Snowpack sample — Rabbit Ears Pass, Jackson County, Colorado, USA (12/17/25, 1:08 PM MST)
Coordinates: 40.387, -106.625
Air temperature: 34 °F
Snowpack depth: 46 cm
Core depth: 40 cm
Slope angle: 6°, slope face: 165°
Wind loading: medium
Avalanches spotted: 0
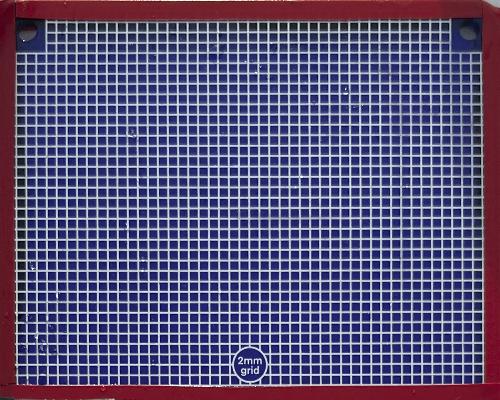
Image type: profile
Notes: No avalanches spotted nearby, although collected in a meadowy area with minimal risk on this face of the pass.